Interaction volume radius: 10 \u00c5
Interaction volume height: 10 \u00c5
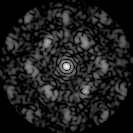
Disorder parameter: 0.5745